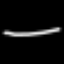
Label: line